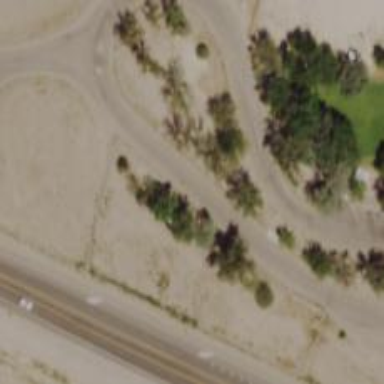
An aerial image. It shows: Rest area on the road.